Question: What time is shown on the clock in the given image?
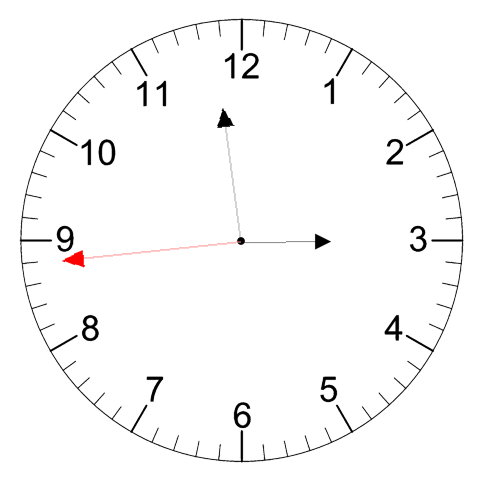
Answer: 02:58:44